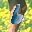
Label: 6